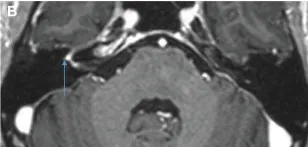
Hypophisitis is shown in the sagittal sequence (C).
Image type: radiology (mri)